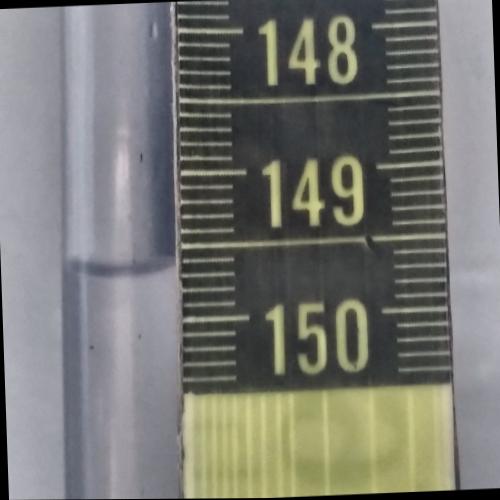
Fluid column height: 149.7 cm